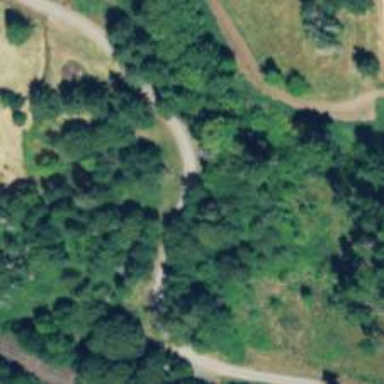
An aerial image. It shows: Driveway.